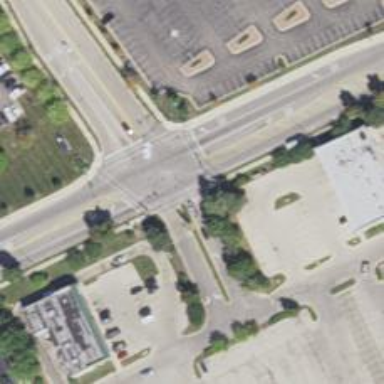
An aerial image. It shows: Footway with crossing lines markings.